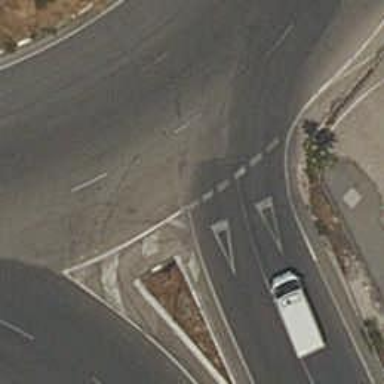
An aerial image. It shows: Road with "give way" sign.